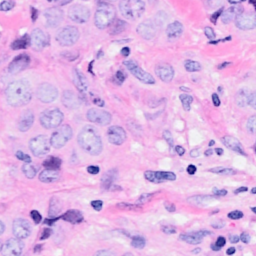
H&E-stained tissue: Breast